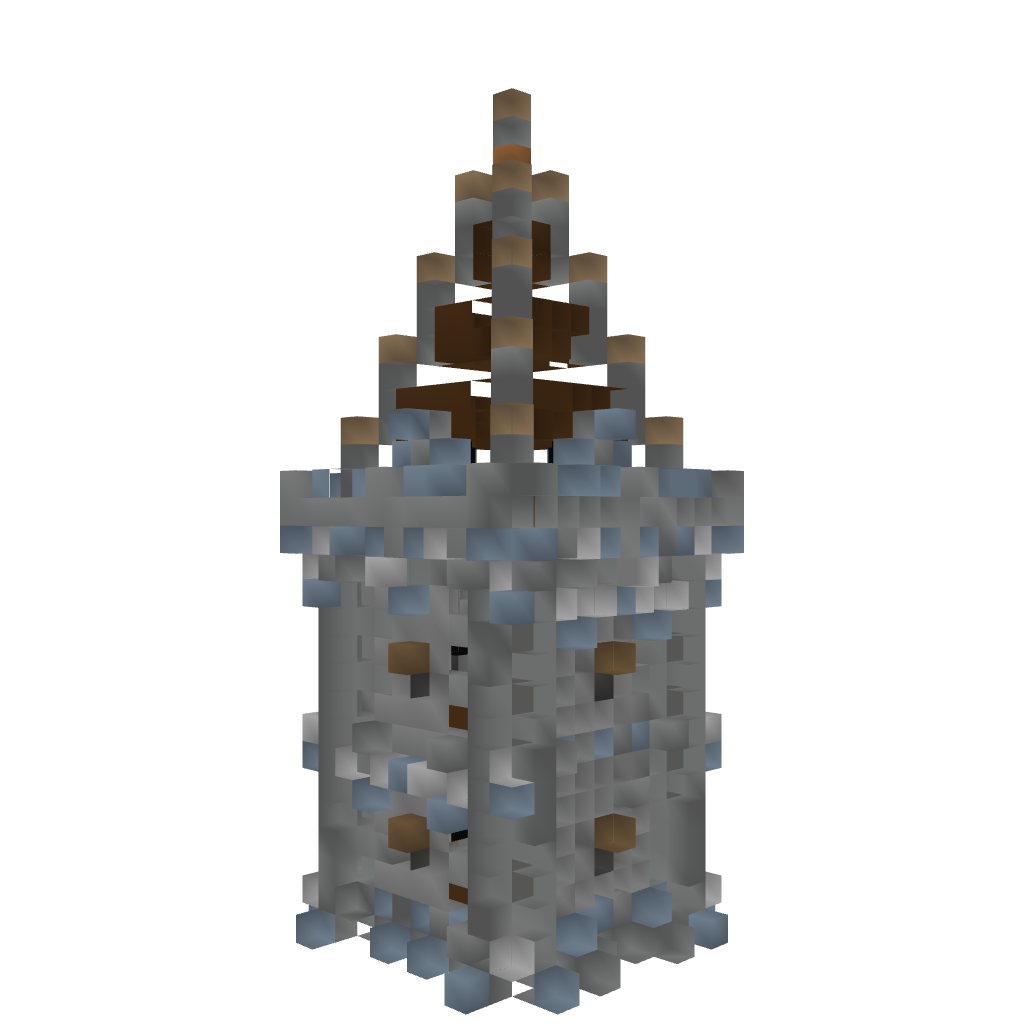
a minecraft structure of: Tower (2 floors)